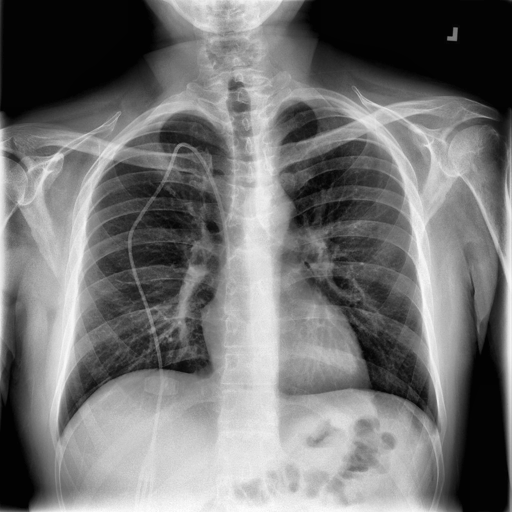
Finding: NORMAL